Question: I need to align a set of text fields in an absolute layout. Here I'm posting an image. I want to make these text fields vertically and horizontally align. I showed only three sets but in my real app want to add up to 10 sets. To me it is very difficult to align them.

I'm a beginner Android developer so I don't have proper idea how to do this. Please explain me what is the best way to do this.
Here is my layout code:
'''
<?xml version="1.0" encoding="utf-8"?>
<AbsoluteLayout xmlns:android="http://schemas.android.com/apk/res/android"
android:layout_width="fill_parent"
android:layout_height="fill_parent"
android:orientation="vertical" >
<EditText
android:id="@+id/editText1"
android:layout_width="78dp"
android:layout_height="wrap_content"
android:layout_x="81dp"
android:layout_y="56dp" />
<EditText
android:id="@+id/EditText01"
android:layout_width="78dp"
android:layout_height="wrap_content"
android:layout_x="202dp"
android:layout_y="58dp" />
<EditText
android:id="@+id/EditText02"
android:layout_width="78dp"
android:layout_height="wrap_content"
android:layout_x="82dp"
android:layout_y="130dp" />
<EditText
android:id="@+id/EditText03"
android:layout_width="78dp"
android:layout_height="wrap_content"
android:layout_x="205dp"
android:layout_y="127dp" />
<EditText
android:id="@+id/EditText04"
android:layout_width="78dp"
android:layout_height="wrap_content"
android:layout_x="82dp"
android:layout_y="197dp" />
<EditText
android:id="@+id/EditText05"
android:layout_width="78dp"
android:layout_height="wrap_content"
android:layout_x="205dp"
android:layout_y="196dp" />
</AbsoluteLayout>
'''
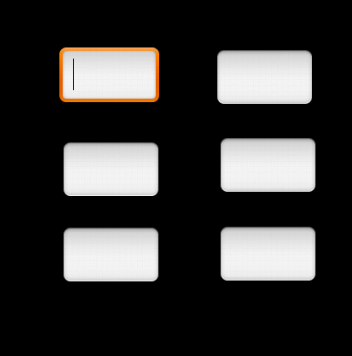
Answer: use like this in 'Tablelayout'
'''
<?xml version="1.0" encoding="utf-8"?>
<RelativeLayout xmlns:android="http://schemas.android.com/apk/res/android"
android:layout_width="fill_parent"
android:layout_height="fill_parent"
android:orientation="vertical" >
<TableLayout
android:id="@+id/tableLayout1"
android:layout_width="match_parent"
android:layout_height="match_parent" >
<TableRow
android:id="@+id/tableRow1"
android:layout_width="fill_parent"
android:layout_height="wrap_content"
android:orientation="horizontal" >
<EditText
android:id="@+id/editText1"
android:layout_width="wrap_content"
android:layout_height="wrap_content"
android:layout_weight="1" />
<EditText
android:id="@+id/editText2"
android:layout_width="wrap_content"
android:layout_height="wrap_content"
android:layout_weight="1" />
</TableRow>
<TableRow
android:id="@+id/tableRow2"
android:layout_width="fill_parent"
android:layout_height="wrap_content"
android:orientation="horizontal" >
<EditText
android:id="@+id/editText21"
android:layout_width="wrap_content"
android:layout_height="wrap_content"
android:layout_weight="1" />
<EditText
android:id="@+id/editText22"
android:layout_width="wrap_content"
android:layout_height="wrap_content"
android:layout_weight="1" />
</TableRow>
<TableRow
android:id="@+id/tableRow3"
android:layout_width="fill_parent"
android:layout_height="wrap_content"
android:orientation="horizontal" >
<EditText
android:id="@+id/editText31"
android:layout_width="wrap_content"
android:layout_height="wrap_content"
android:layout_weight="1" />
<EditText
android:id="@+id/editText32"
android:layout_width="wrap_content"
android:layout_height="wrap_content"
android:layout_weight="1"
android:padding="10dp" />
</TableRow>
</TableLayout>
'''